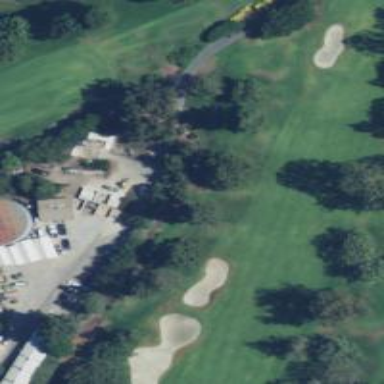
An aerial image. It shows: Road through the golf rough area.